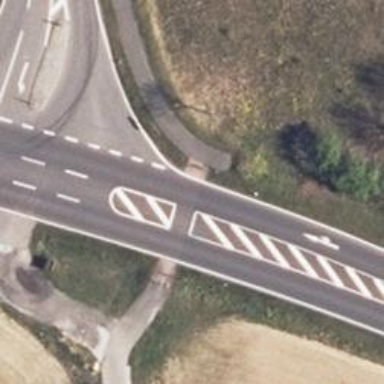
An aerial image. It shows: Asphalt cycleway.